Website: lowes
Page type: cart
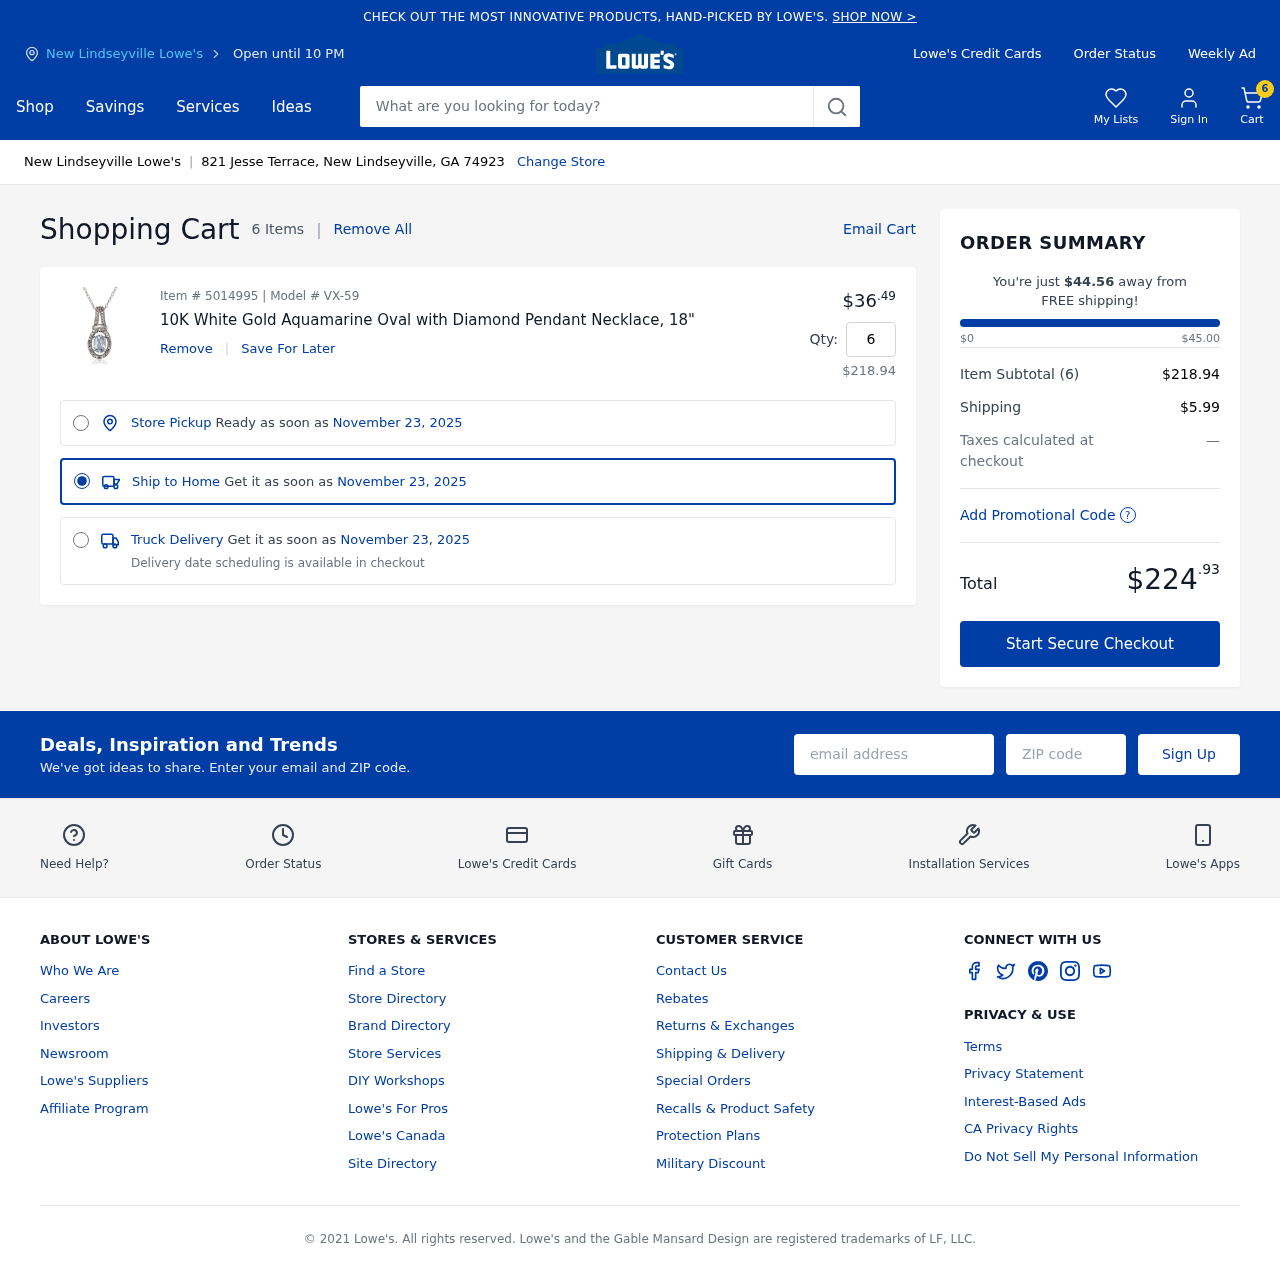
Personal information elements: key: PII_CITY
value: New Lindseyville Lowe's
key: PII_EMAIL
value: ericavillegas@gmail.com
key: PII_POSTCODE
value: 74923
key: PII_STREET
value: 821 Jesse Terrace
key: PII_CITY_STATE_ZIP
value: New Lindseyville, GA 74923
Product elements: key: PRODUCT1_NAME
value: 10K White Gold Aquamarine Oval with Diamond Pendant Necklace, 18"
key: PRODUCT1_PRICE
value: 36.49
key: PRODUCT1_QUANTITY
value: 6
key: PRODUCT1_SUBTOTAL
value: $218.94
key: PRODUCT_ITEM_NUMBER
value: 5014995
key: PRODUCT_MODEL_NUMBER
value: VX-59
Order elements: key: ORDER_NUM_ITEMS
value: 6
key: ORDER_NUM_ITEMS
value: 6 Items
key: ORDER_DELIVERY_DATE
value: November 23, 2025
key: ORDER_SUBTOTAL
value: $218.94
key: ORDER_SHIPPING_COST
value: $5.99
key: ORDER_TOTAL
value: $224.93
Search elements: key: HEADER_SEARCH
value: What are you looking for today?